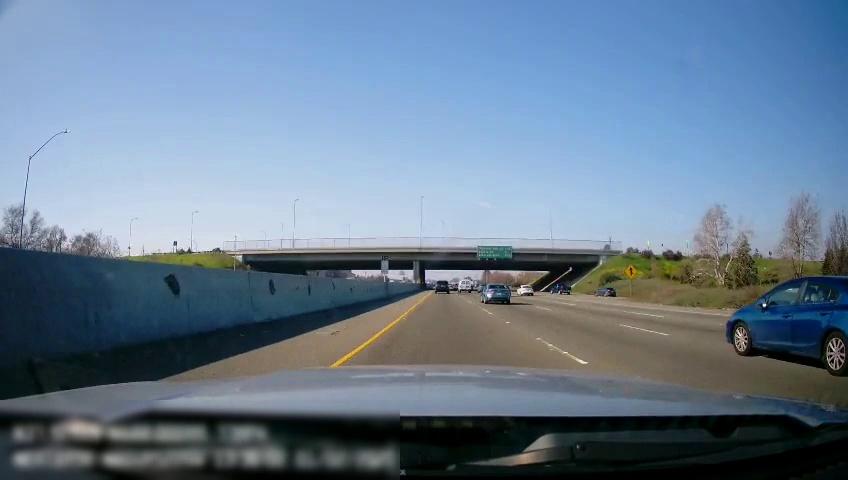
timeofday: Day
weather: Sunny
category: Drivable Space
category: Vehicles | Car
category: Vehicles | SUV
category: Vehicles | Car
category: Vehicles | Car
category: Vehicles | Car
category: Vehicles | Truck
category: Vehicles | Van
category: Lanes | Current Lane
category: Lanes | Current Lane
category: Lanes | Alternate Lane
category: Lanes | Alternate Lane
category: Lanes | Opposite Lane
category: Traffic | Signs
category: Traffic | Signs